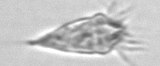
Label: Paratontonia_gracillima